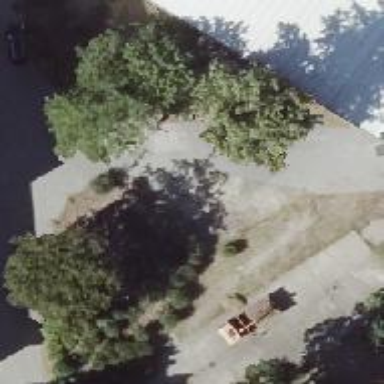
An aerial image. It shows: Memorial site with historic significance.